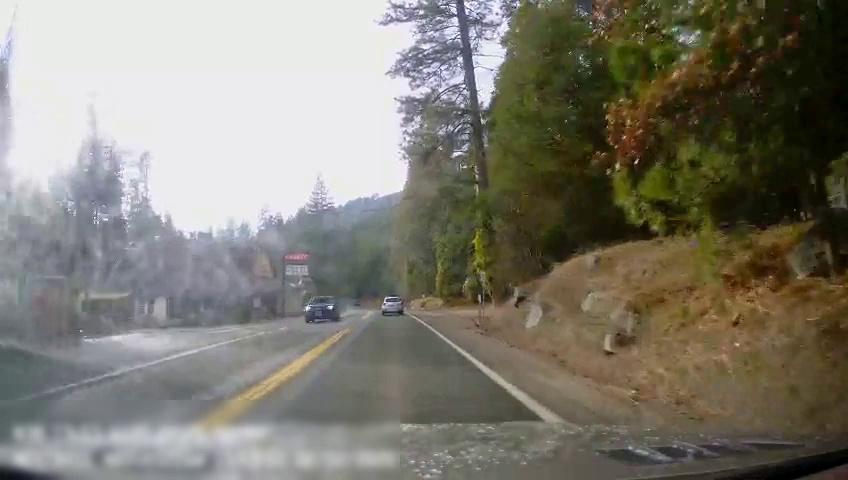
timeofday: Day
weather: Sunny
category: Drivable Space
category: Vehicles | Car
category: Vehicles | Car
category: Lanes | Opposite Lane
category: Lanes | Current Lane
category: Lanes | Current Lane
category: Lanes | Current Lane